Interaction volume radius: 5 \u00c5
Interaction volume height: 20 \u00c5
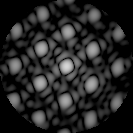
Disorder parameter: 0.1549